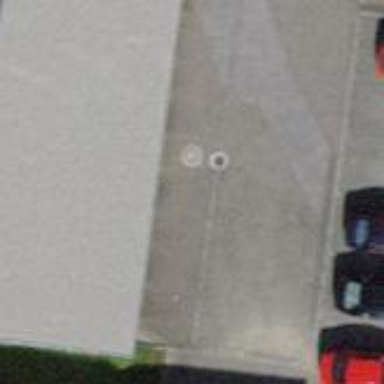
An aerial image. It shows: Group of garages.